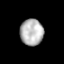
Tissue: lung
Cell type: Fibroblasts
Senescence score: 0.5464
Nuclear area (px): 599
Mean DAPI intensity: 181.409